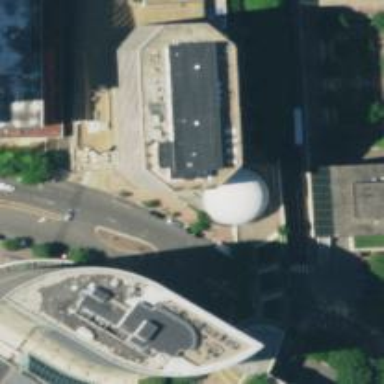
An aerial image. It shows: Arts centre.